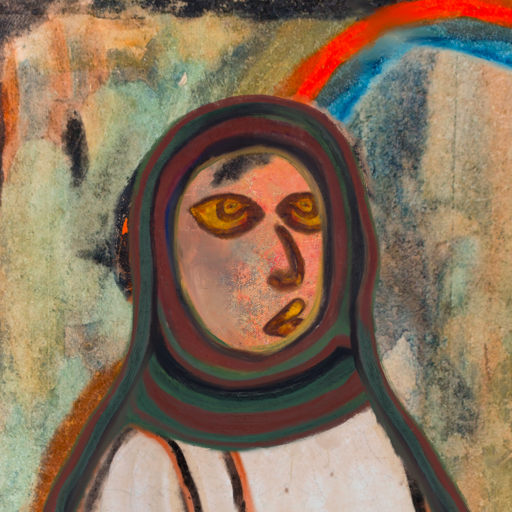
Background: Childish, Head And Neck Side: Irani, Face Side: Comrade, Bust: Roy_Bahadur, Hair Side: Childish, Head Accessory: After_Raid_Scarf, Second Necklace: Blank, Necklace: Blank, Baby: Blank